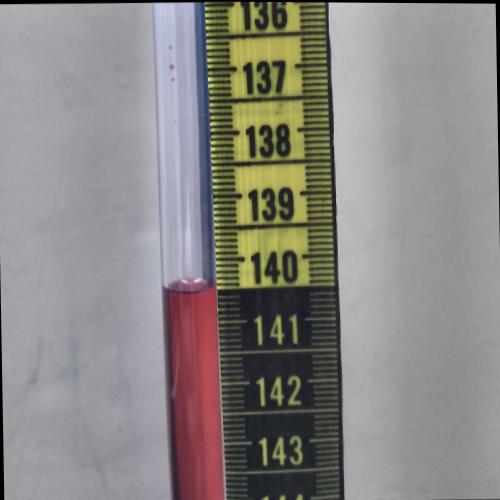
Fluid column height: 140.5 cm